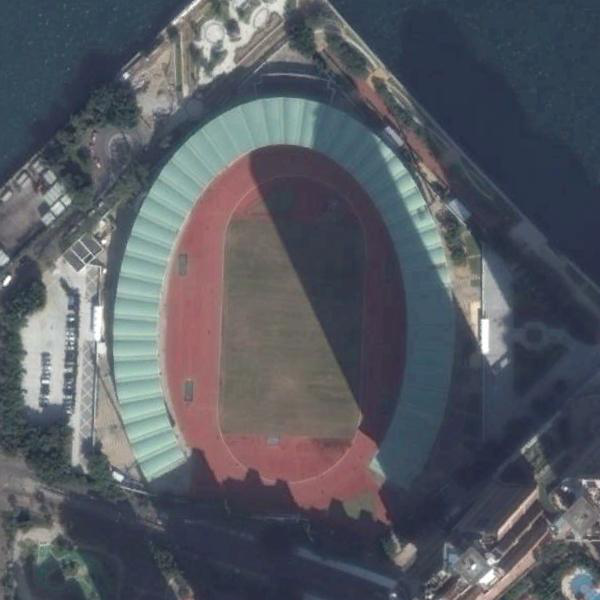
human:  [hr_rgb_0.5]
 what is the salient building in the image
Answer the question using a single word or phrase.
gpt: stadium